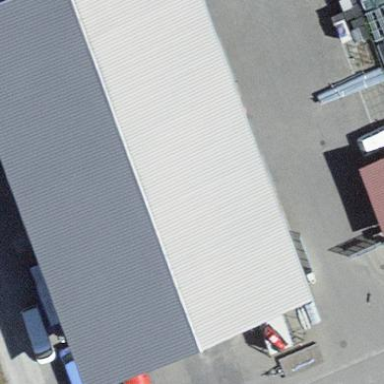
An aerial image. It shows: Commercial building.